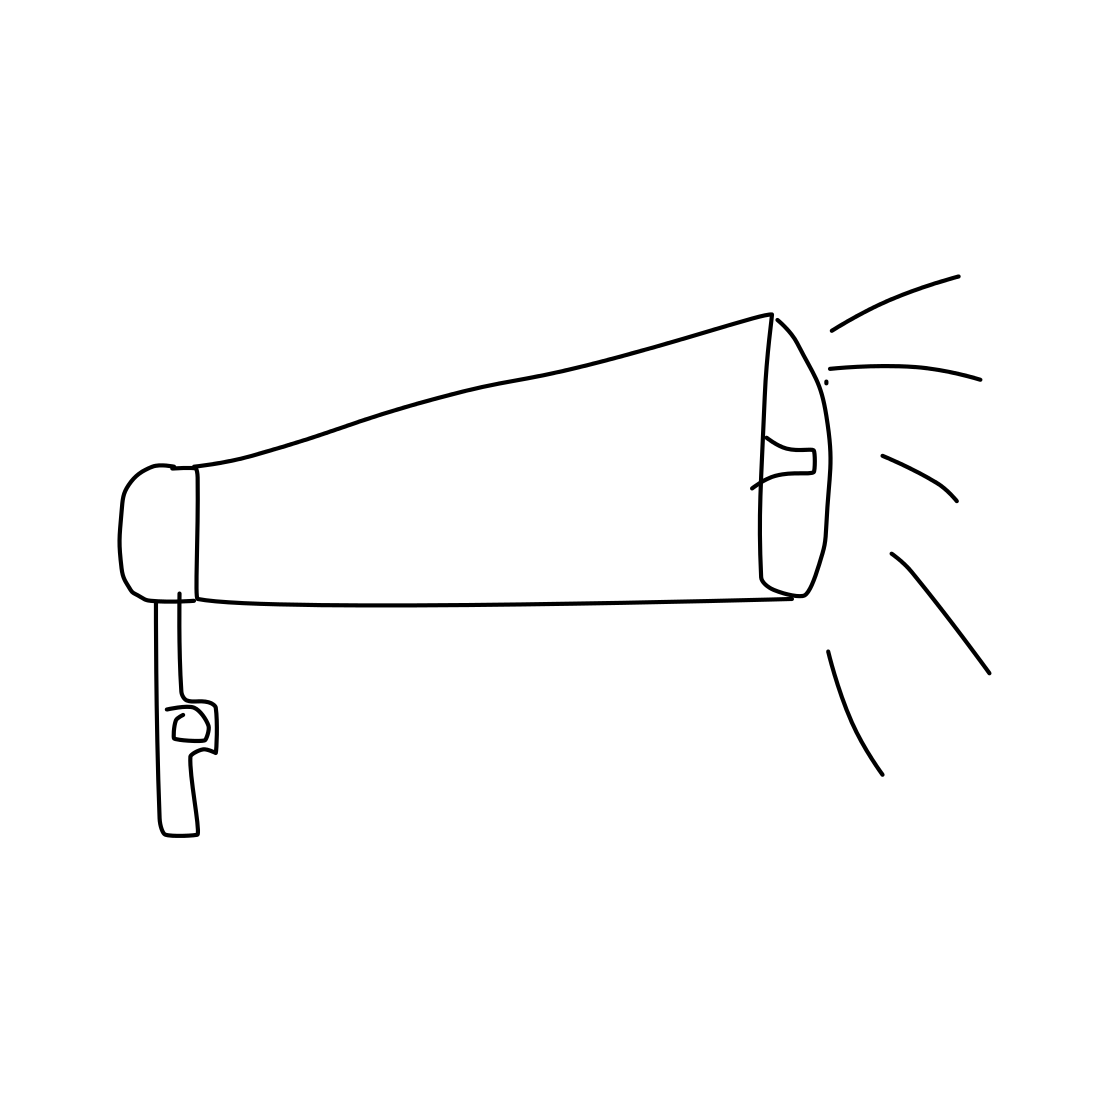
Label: megaphone